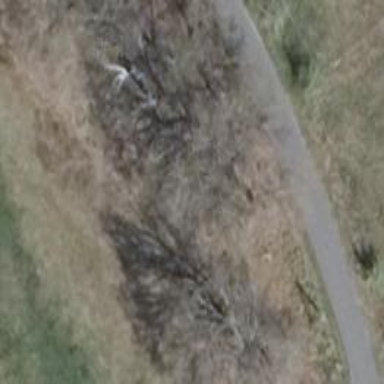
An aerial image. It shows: Deciduous tree with broadleaved leaves.